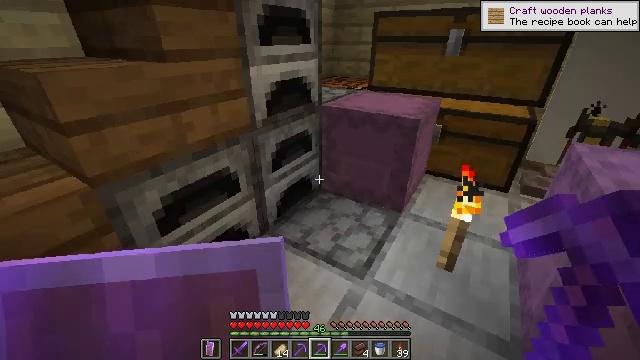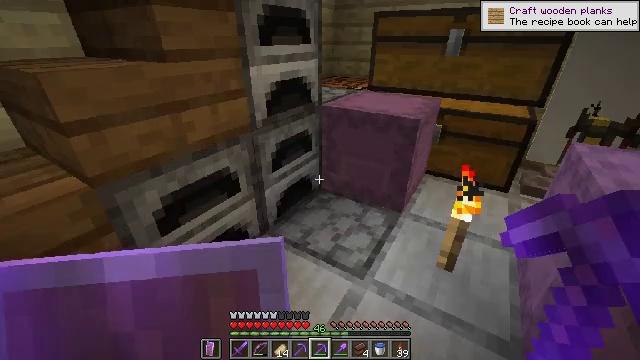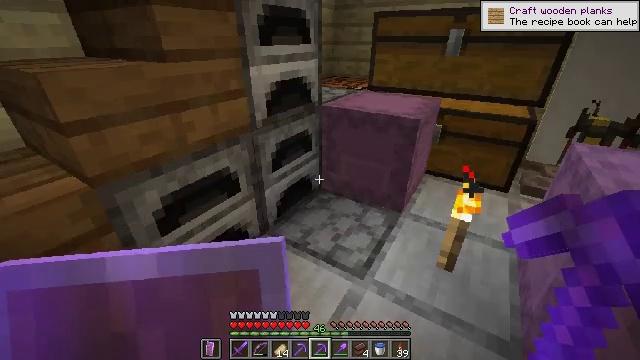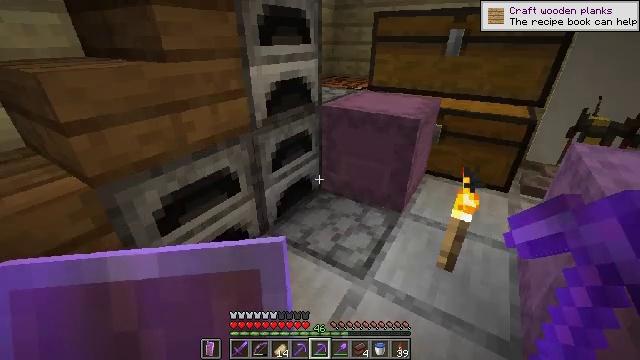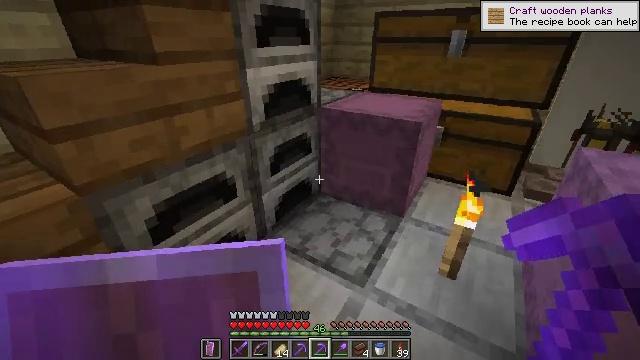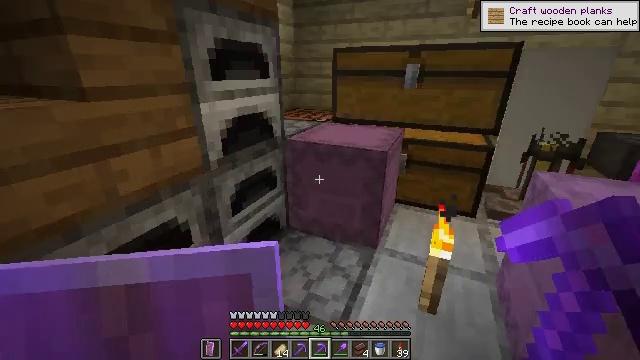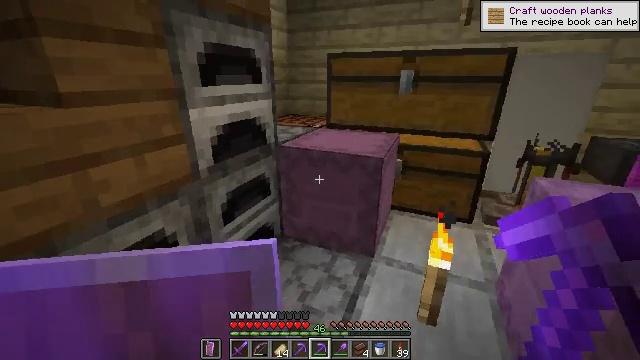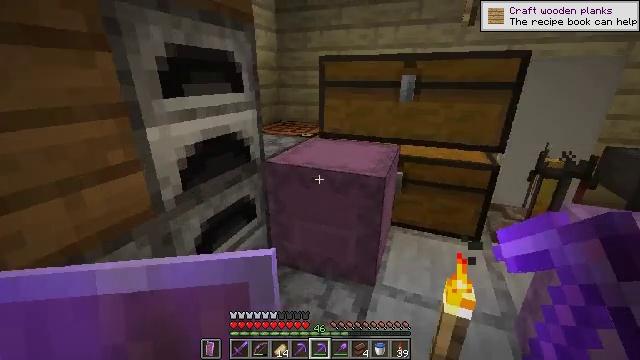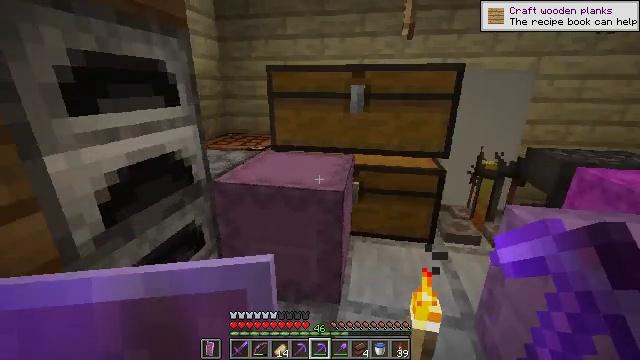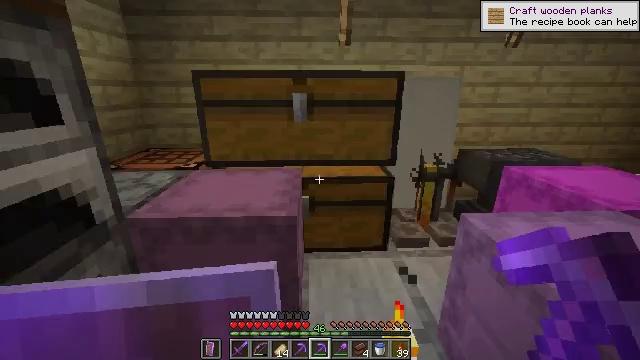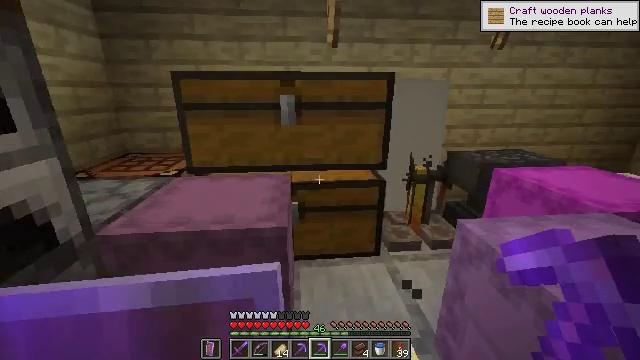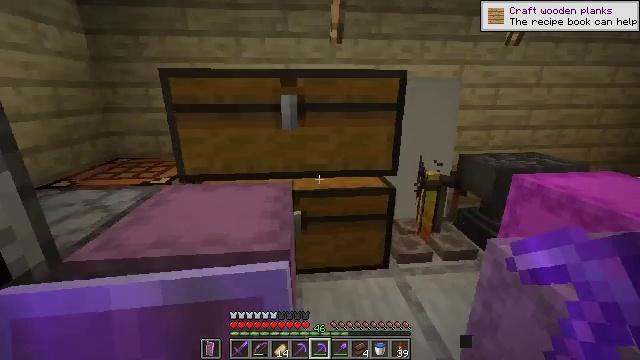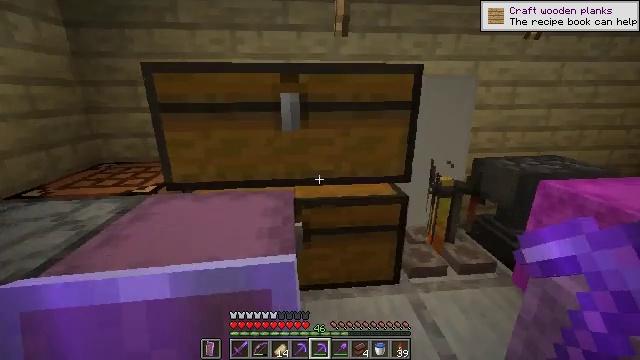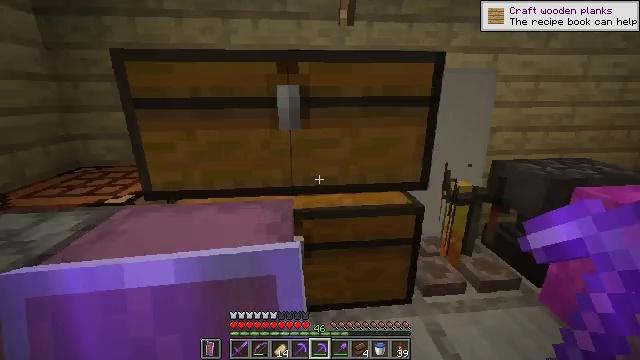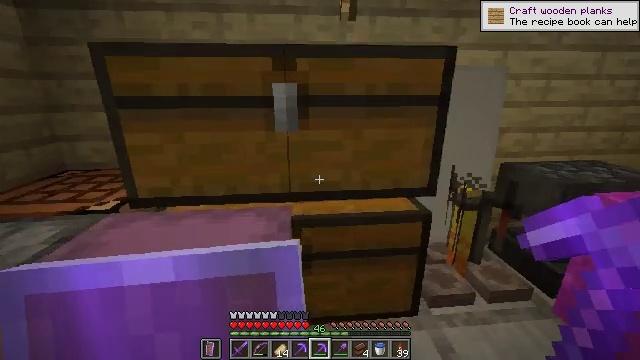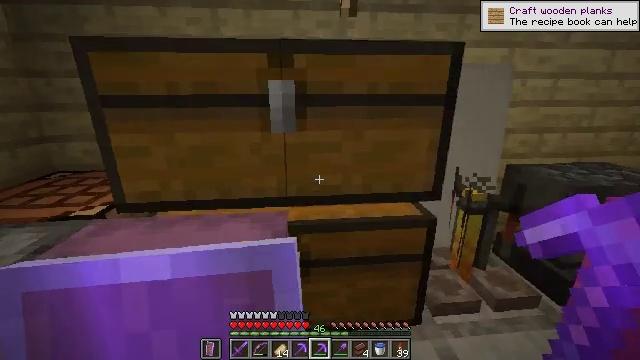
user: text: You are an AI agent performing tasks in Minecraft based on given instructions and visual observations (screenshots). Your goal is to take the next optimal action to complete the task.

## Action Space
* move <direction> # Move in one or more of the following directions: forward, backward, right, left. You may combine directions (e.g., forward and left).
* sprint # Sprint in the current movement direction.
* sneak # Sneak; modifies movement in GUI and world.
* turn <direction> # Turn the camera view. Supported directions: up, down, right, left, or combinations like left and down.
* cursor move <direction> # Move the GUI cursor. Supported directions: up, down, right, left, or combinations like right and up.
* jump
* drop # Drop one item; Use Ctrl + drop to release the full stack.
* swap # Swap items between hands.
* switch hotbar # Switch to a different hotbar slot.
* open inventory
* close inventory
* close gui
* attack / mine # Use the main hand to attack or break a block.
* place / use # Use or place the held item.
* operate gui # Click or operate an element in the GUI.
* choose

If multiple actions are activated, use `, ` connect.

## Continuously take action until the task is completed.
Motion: motion action
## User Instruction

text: Refine ancient debris to craft netherite scrap.
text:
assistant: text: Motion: no_op
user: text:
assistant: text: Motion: no_op
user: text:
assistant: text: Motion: no_op
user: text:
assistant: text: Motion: move forward
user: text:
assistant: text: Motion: move forward, turn right and up
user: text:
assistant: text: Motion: move forward, turn right and up
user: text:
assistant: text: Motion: move forward, turn right
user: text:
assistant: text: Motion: move forward, turn right and up
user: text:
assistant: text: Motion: move forward, turn right and up
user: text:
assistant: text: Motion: move forward, turn right
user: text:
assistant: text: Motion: move forward
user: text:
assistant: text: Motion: move forward
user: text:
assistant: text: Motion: move forward
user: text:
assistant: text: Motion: no_op
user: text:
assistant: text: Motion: no_op
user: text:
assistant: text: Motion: turn left and up
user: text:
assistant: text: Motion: turn up
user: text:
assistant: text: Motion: use / place
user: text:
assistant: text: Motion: use / place
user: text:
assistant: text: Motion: use / place
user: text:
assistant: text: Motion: use / place
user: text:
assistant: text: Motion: no_op
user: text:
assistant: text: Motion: no_op
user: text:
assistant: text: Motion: no_op
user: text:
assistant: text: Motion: no_op
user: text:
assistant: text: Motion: no_op
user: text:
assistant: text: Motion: no_op
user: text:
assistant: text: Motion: no_op
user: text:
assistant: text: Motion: no_op
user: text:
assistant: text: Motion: no_op